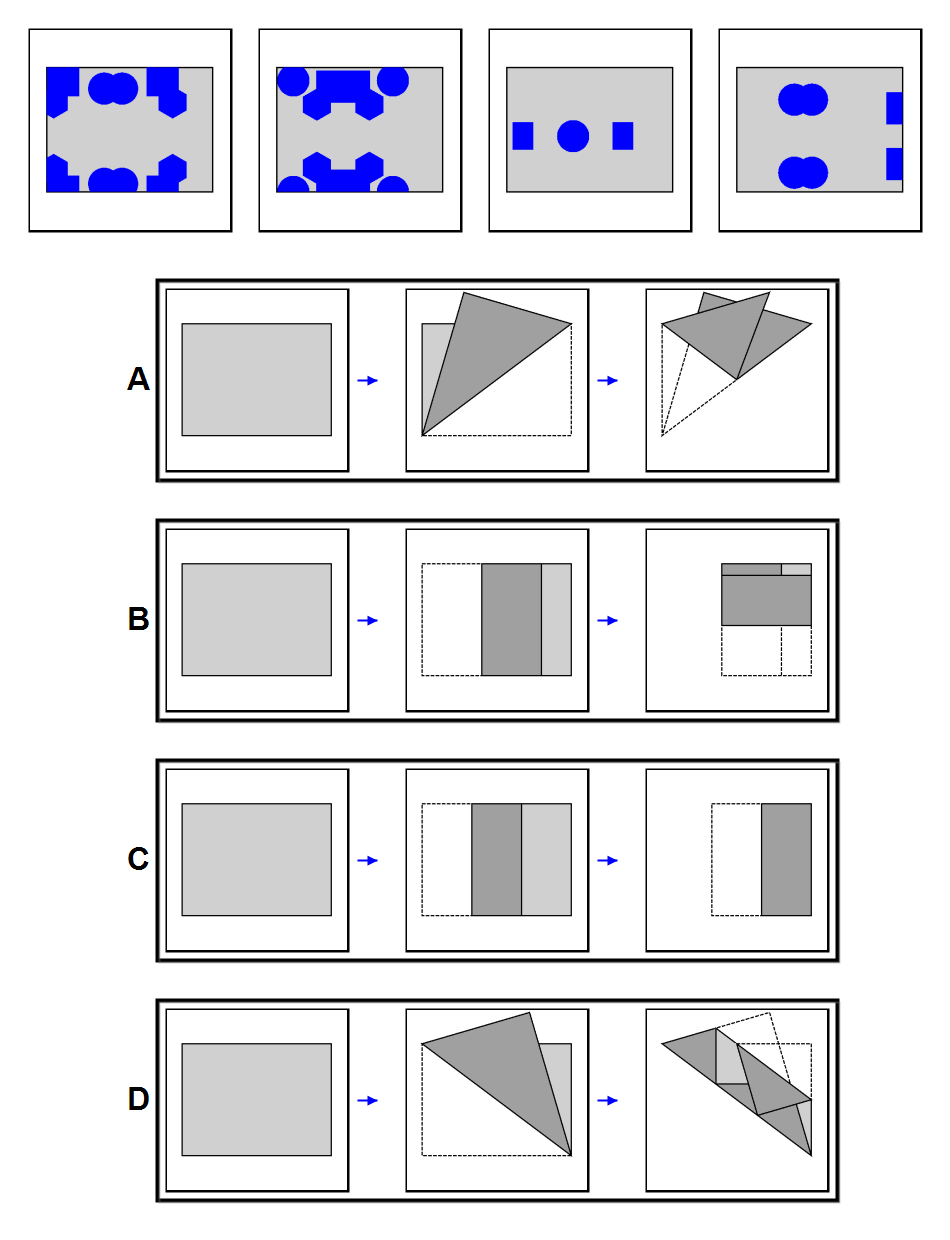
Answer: B